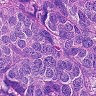
Metastatic tissue present: yes